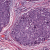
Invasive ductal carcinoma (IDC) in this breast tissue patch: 0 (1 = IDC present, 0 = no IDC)